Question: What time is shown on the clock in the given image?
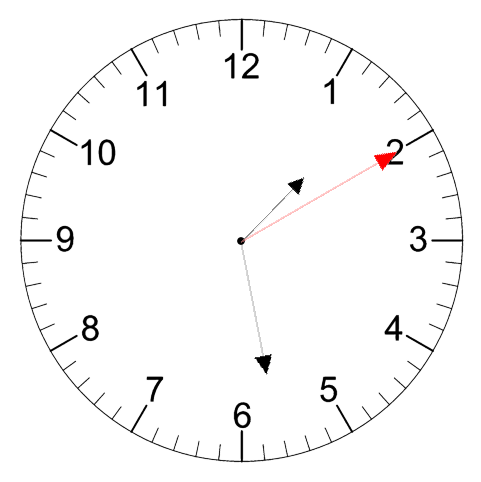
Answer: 01:28:10